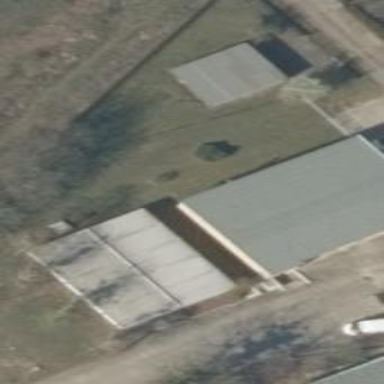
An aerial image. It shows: Shed.